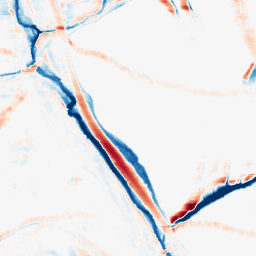
Category: morphological
Decomposition family: morphological_rect
Decomposition parameters: operation: average
width: 20
height: 10
Upsampling method: cubic_mitchell
Upsampling parameters: scale: 4
Upsampling scale: 4